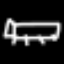
Label: bed